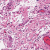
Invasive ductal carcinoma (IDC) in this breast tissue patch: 0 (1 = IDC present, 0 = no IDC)